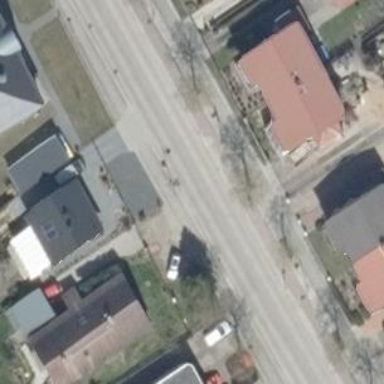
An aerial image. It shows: Broadleaved deciduous tree on the street.